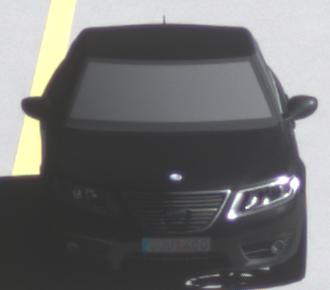
Make: Saab
Model: 5-Sep
Detailed model: 9-5 1.6T
Model produced from: 2010/06
Model produced until: 2011/12
Doors: 4
Color: black
Road condition: dry road
Daytime: morning or afternoon
Contrast: high contrast